Current action and preconditions to check: trajectory_clear

Your task: For each precondition in the list above, predict whether it will hold at this action.

Consider the current scene as observed from the mobile robot's camera, and analyze the predicted future states of all dynamic agents (e.g., people, animals, vehicles, or any moving entities) within the NEXT SECOND.

IMPORTANT: Only answer "very likely" if you are absolutely certain—based on strong, clear evidence—that a dynamic agent will violate the precondition in the predicted future state. Do NOT answer "very likely" for unlikely, ambiguous, or low-probability risks.

Ask yourself for each precondition: Is there a high probability, with clear and convincing evidence, that the predicted future states of any dynamic agent will interfere with the predicted future state of the currently executing action within the NEXT SECOND, causing that precondition to fail?

Assess the risk level based on these predictions. Use "likely" or "very likely" if motions create a clear risk of interference.

Use "neutral" or "improbable" if agents are nearby but their predicted paths are clearly diverging or non-conflicting.

Failure Risk Categories: "very improbable", "improbable", "neutral", "likely", "very likely"

Answer Format: Output ONLY the probability_of_failure value from these categories: "very improbable", "improbable", "neutral", "likely", "very likely"

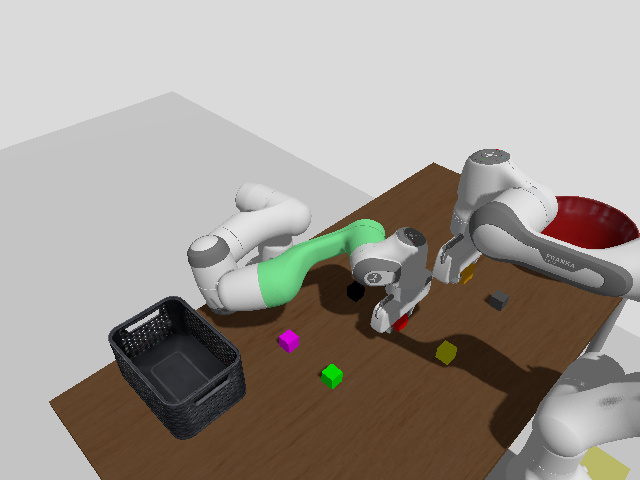

Answer: improbable